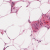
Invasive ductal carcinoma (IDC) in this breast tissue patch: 0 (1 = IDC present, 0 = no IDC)